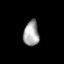
Tissue: prostate
Cell type: Epithelial cells
Senescence score: 0.3034
Nuclear area (px): 380
Mean DAPI intensity: 164.818